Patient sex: M
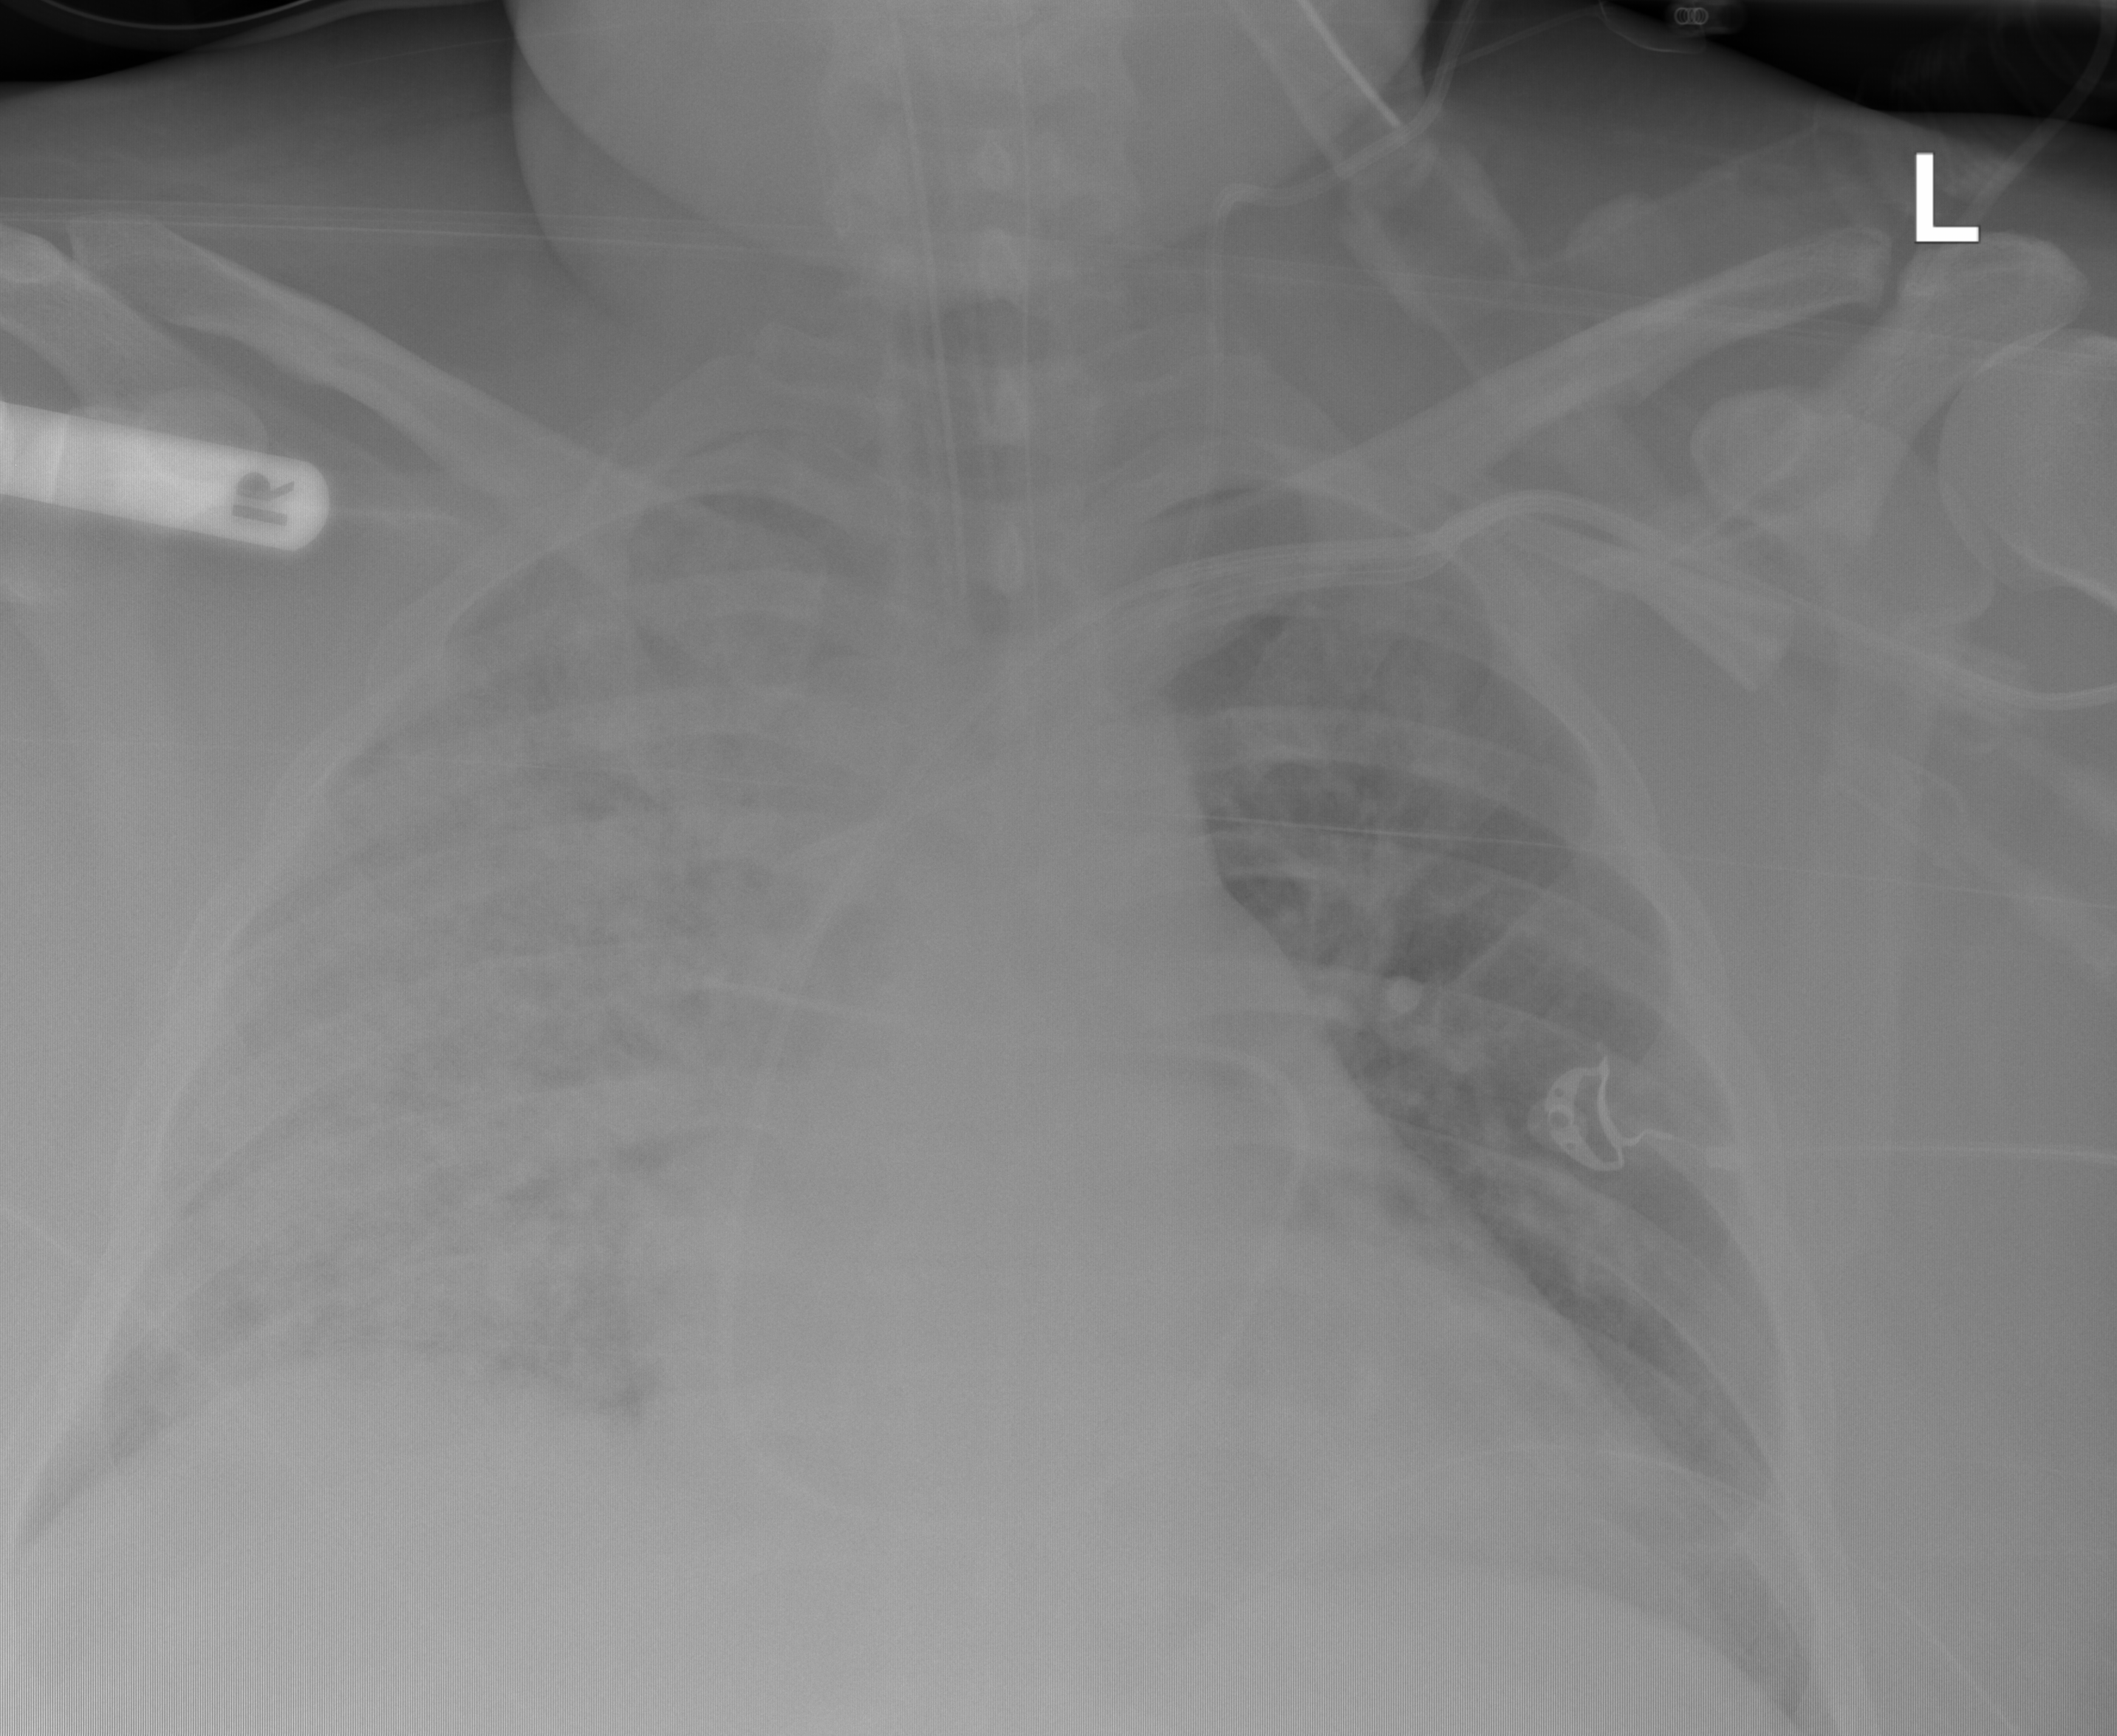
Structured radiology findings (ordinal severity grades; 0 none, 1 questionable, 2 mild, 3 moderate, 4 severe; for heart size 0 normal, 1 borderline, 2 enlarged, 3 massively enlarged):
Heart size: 2
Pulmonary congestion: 0
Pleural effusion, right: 2
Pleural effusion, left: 1
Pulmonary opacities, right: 4
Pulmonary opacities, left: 2
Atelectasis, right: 3
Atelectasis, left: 0